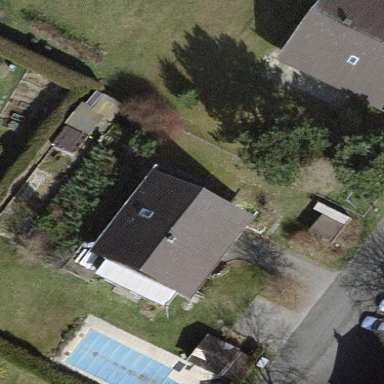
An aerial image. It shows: Simple house.